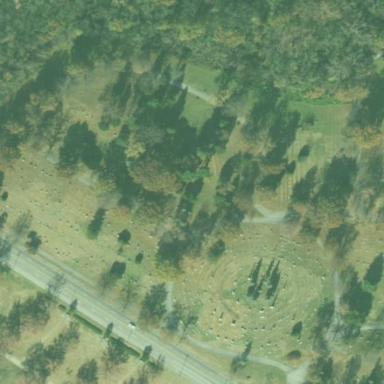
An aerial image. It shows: Cemetery.